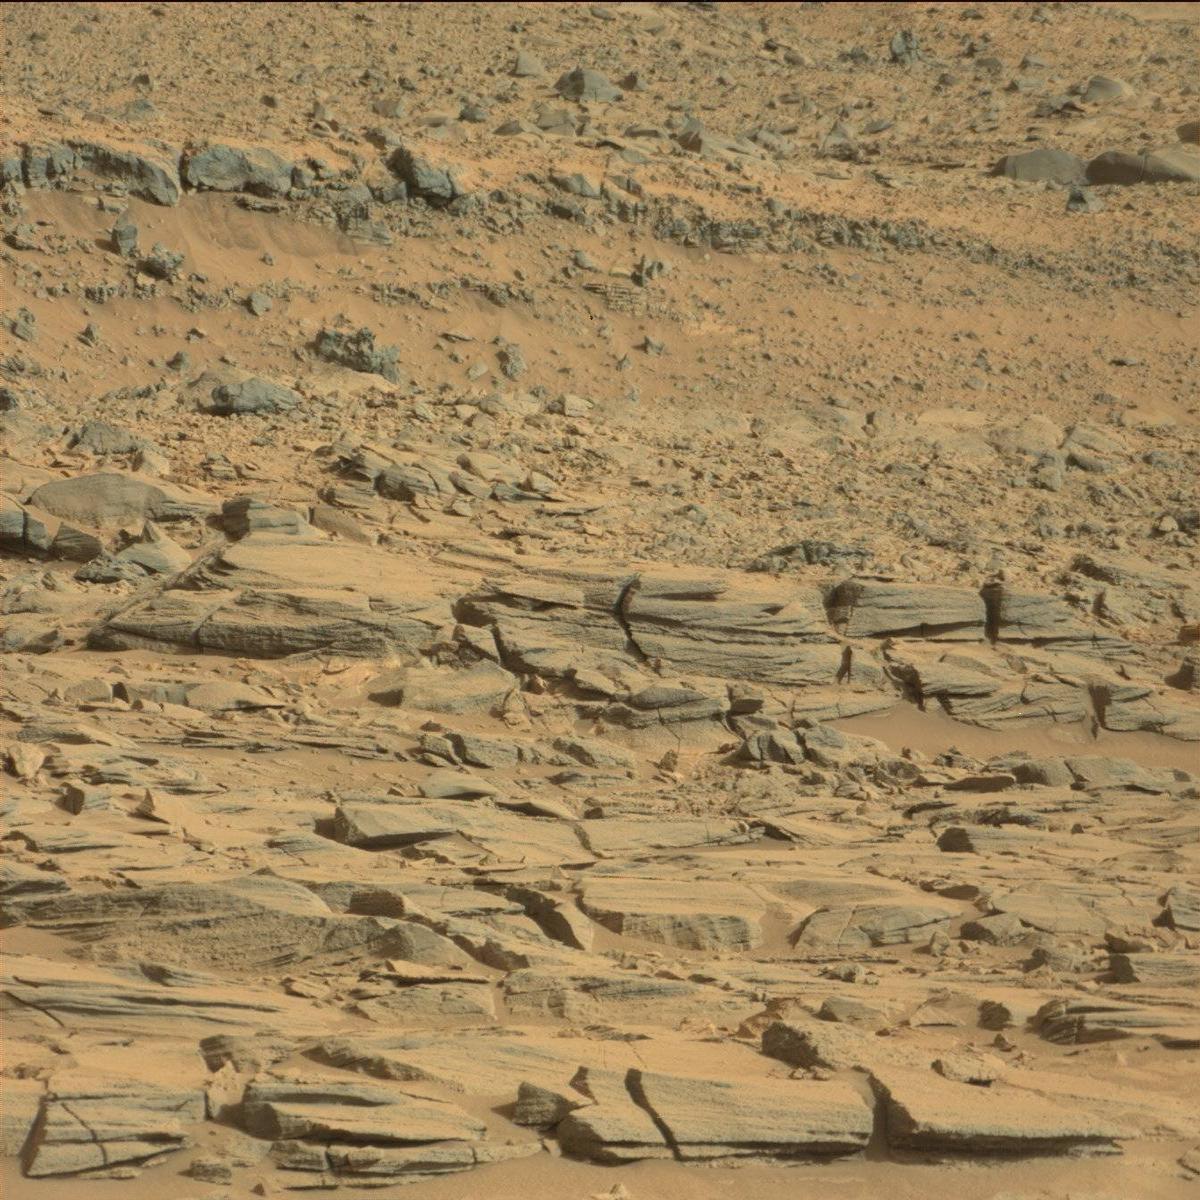
Terrain classes present: Bedrock, Sand / Soil